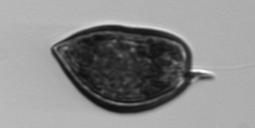
Label: Prorocentrum_micans